Question: Is there any algorithm that will create different shades for given Hex or RGB value? I have tried with alpha increasing & decreasing but it's not looking good with light colors(ex: white color).

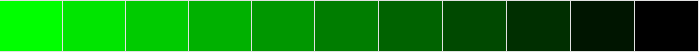
Answer: The best way to do this is using HSB colour space.
It's how I did the left hand section of the keyboard in my latest app...

The "shade" of the colour is the 'H' value and 'S' value. You can then change the brightness of it by adjusting the 'B' value.
So if you had a colour like...
<URL> - very light blue
You could create darker shades by changing the B value...
<URL> - dark blue of the same shade.
Create HSB colours like...
'''
UIColor *color = [UIColor colorWithHue:0.5 saturation:0.9 brightness:0.4 alpha:1.0];
'''
In my app I had a "lightest brightness" and a "darkest brightness".
The I worked out the change in brightness for each section by dividing the difference between them by the number of sections.
Using a 'for' loop I was able to easily create the different section colours.